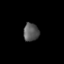
Tissue: prostate
Cell type: Epithelial cells
Senescence score: 0.3613
Nuclear area (px): 274
Mean DAPI intensity: 88.011